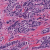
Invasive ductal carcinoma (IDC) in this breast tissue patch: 1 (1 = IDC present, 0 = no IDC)